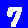
Digit: 7